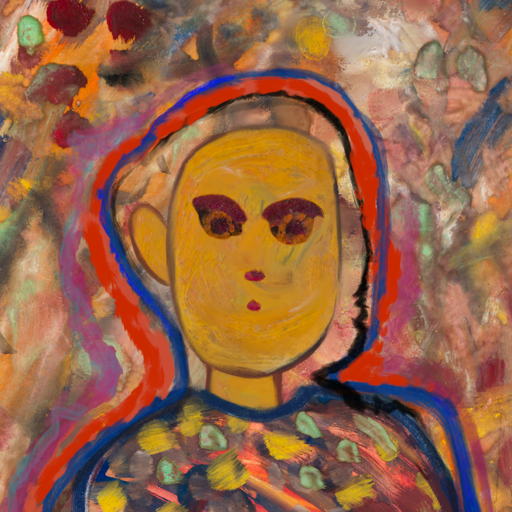
Background: Mother_And_Son_Mother, Head And Neck Front: After_Raid, Face Front: Doll, Bust: Mother_And_Son_Mother, Hair Front: Experience, Head Accessory: Blank, Second Necklace: Blank, Necklace: Blank, Baby: Blank